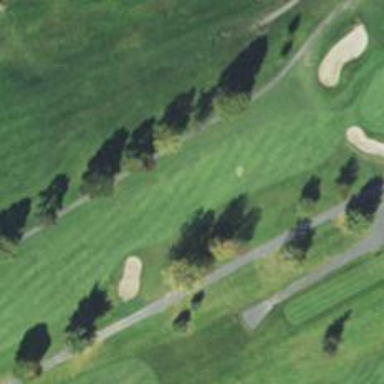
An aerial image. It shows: View of golf hole.